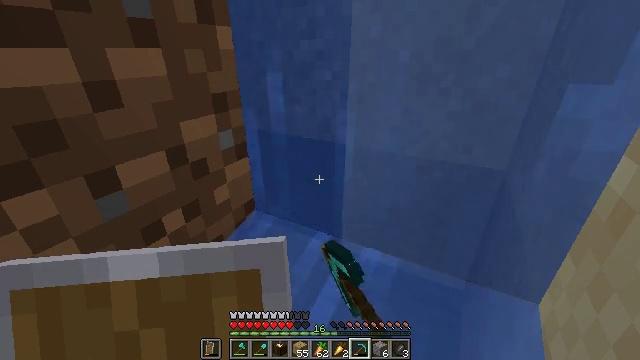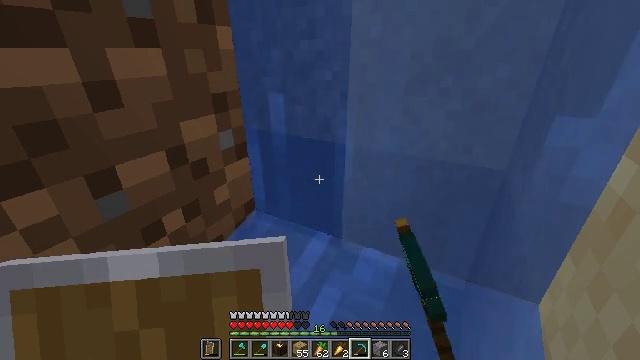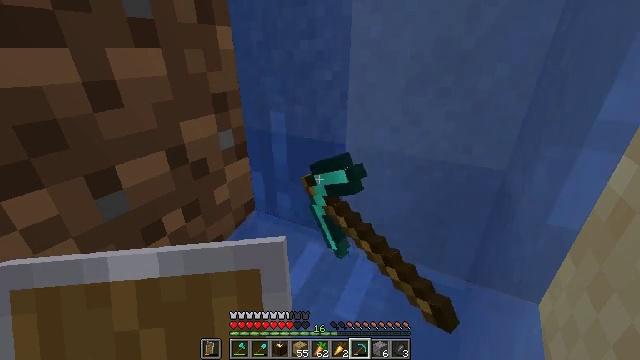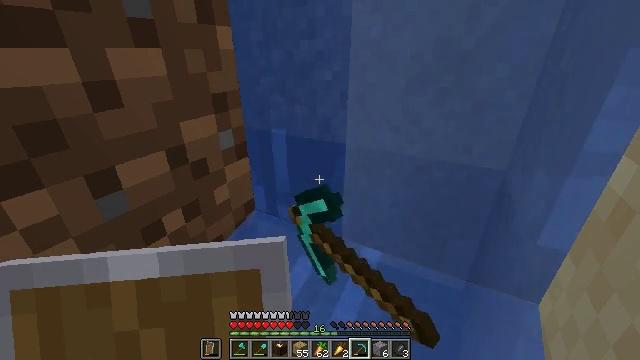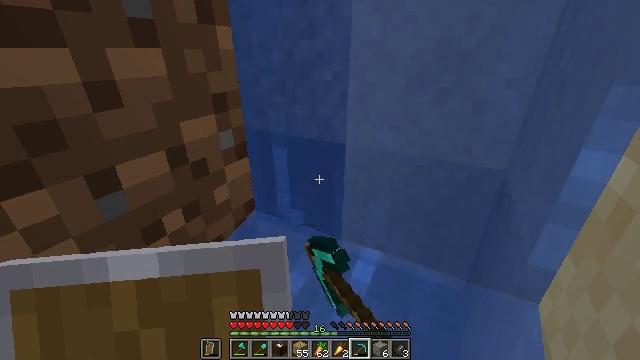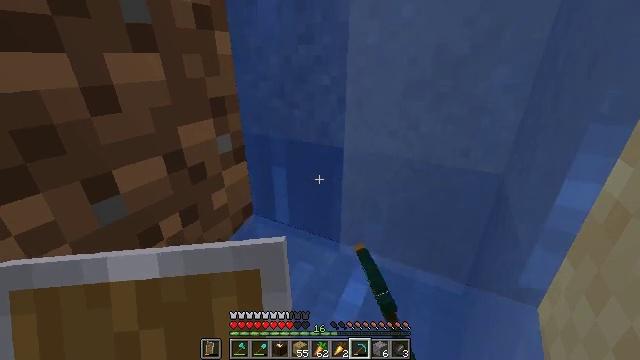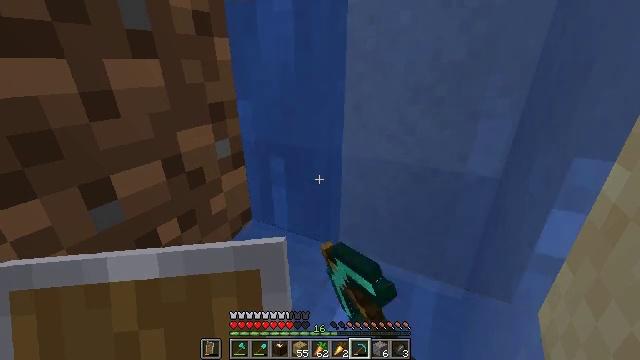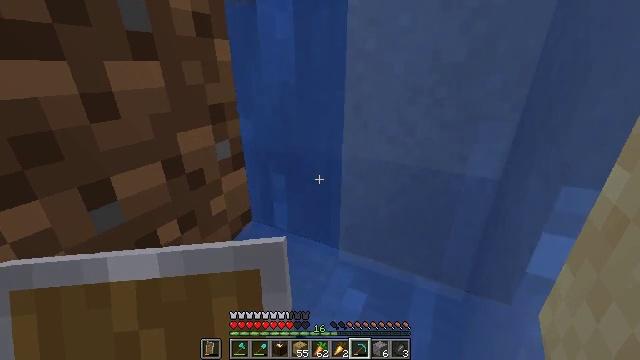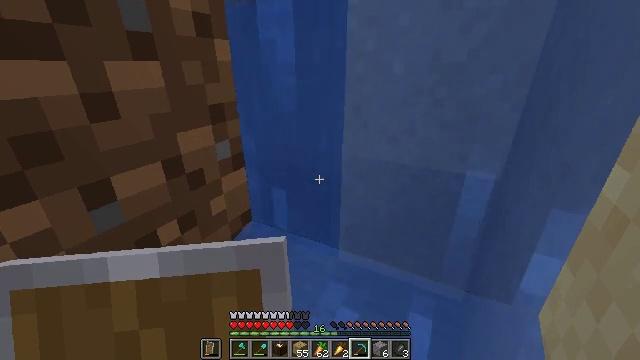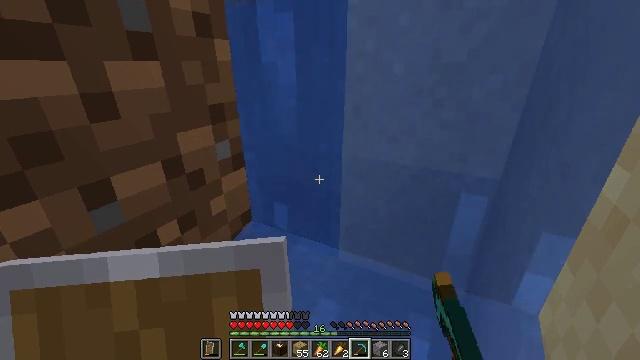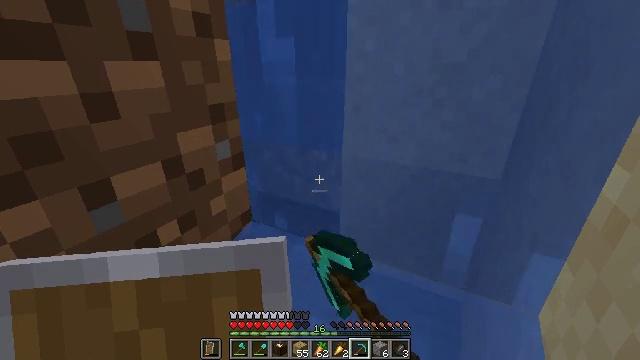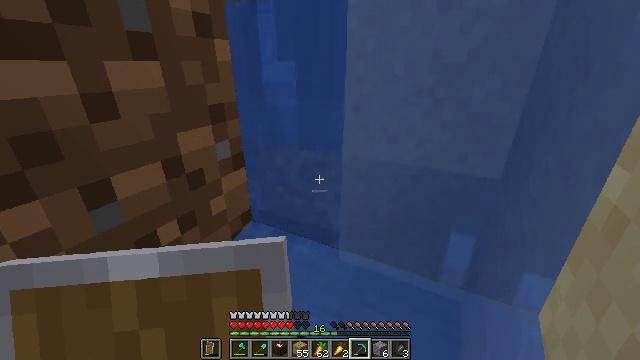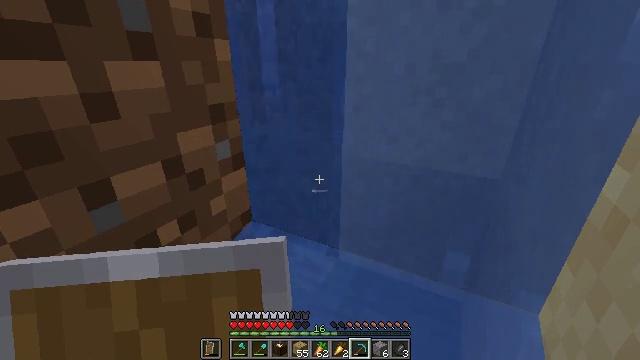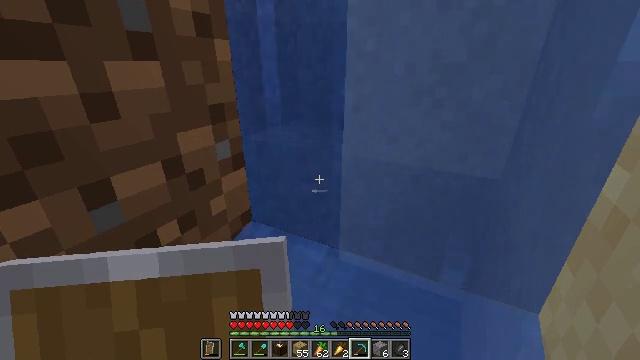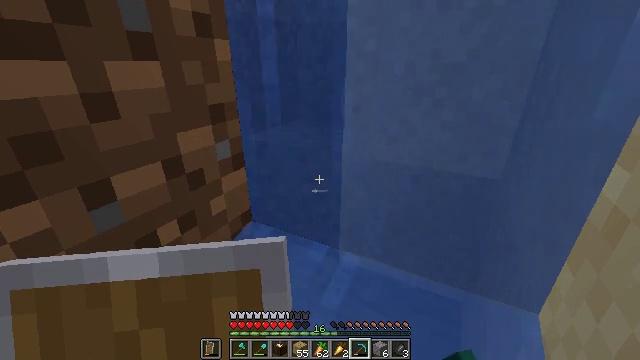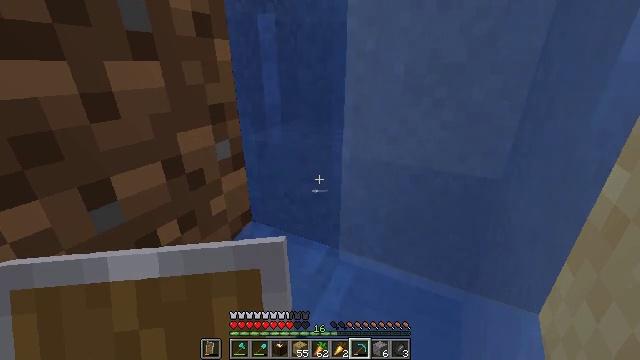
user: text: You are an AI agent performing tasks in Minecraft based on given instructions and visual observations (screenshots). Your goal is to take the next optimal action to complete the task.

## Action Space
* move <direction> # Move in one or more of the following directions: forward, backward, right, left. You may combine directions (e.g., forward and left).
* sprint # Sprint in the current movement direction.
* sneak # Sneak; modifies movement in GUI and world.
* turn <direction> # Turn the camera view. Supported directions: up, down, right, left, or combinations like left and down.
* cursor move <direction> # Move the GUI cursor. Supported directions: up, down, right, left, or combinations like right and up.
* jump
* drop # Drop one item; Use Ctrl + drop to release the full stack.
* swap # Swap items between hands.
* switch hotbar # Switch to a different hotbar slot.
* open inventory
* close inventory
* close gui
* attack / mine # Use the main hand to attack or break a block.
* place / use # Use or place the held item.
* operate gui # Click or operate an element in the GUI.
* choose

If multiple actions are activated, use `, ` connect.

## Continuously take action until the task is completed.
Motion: motion action
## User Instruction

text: Collect gravel for your inventory.
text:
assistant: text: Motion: attack / mine
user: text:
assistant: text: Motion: attack / mine
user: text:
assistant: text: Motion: attack / mine
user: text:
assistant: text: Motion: attack / mine
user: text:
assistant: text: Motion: attack / mine
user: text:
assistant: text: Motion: turn up, attack / mine
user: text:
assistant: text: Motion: attack / mine
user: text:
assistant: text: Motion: attack / mine
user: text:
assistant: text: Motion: attack / mine
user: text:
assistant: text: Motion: attack / mine
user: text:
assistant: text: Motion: attack / mine
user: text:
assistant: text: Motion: attack / mine
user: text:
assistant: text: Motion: attack / mine
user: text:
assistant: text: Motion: attack / mine
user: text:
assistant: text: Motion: attack / mine
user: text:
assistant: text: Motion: attack / mine
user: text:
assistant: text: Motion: attack / mine
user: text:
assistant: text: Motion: attack / mine
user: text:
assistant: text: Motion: attack / mine
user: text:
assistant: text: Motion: attack / mine
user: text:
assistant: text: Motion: attack / mine
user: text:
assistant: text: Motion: attack / mine
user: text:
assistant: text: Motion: attack / mine
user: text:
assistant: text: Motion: attack / mine
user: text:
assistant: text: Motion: attack / mine
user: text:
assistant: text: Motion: attack / mine
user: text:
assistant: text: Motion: attack / mine
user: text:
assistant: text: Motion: attack / mine
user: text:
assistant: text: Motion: attack / mine
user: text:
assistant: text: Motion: attack / mine